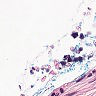
Metastatic tissue present: no